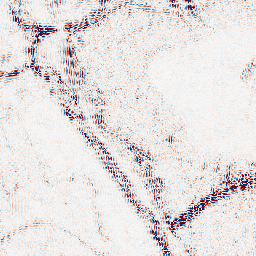
Category: wavelet
Decomposition family: wavelet_reverse_biorthogonal
Decomposition parameters: wavelet: rbio5.5
level: 2
Upsampling method: sinc_blackman
Upsampling parameters: scale: 2
kernel_size: 8
Upsampling scale: 2